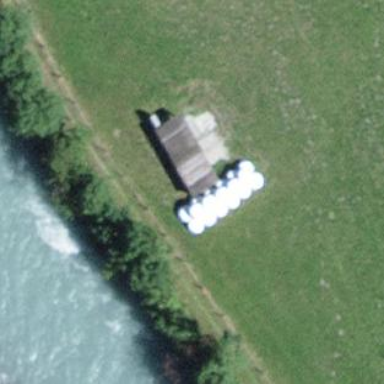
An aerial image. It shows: Barn.